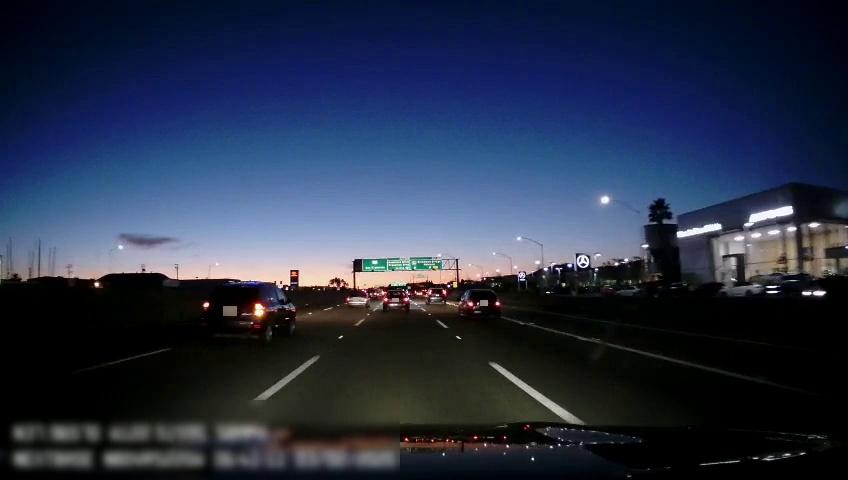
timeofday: Night
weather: Other
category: Drivable Space
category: Vehicles | Car
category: Vehicles | SUV
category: Vehicles | Car
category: Vehicles | Car
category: Vehicles | SUV
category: Vehicles | Car
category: Vehicles | SUV
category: Vehicles | Car
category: Vehicles | Car
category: Vehicles | Car
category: Lanes | Alternate Lane
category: Lanes | Alternate Lane
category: Lanes | Current Lane
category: Lanes | Current Lane
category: Lanes | Alternate Lane
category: Lanes | Alternate Lane
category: Traffic | Signs
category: Traffic | Signs
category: Traffic | Signs